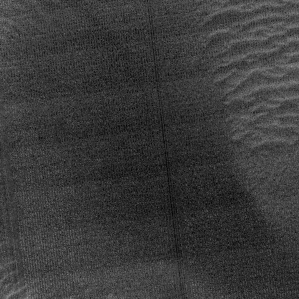
Label: frost